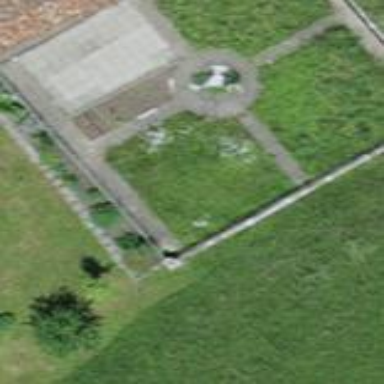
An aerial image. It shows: Garden area designated for leisure land.